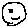
Label: smiley face